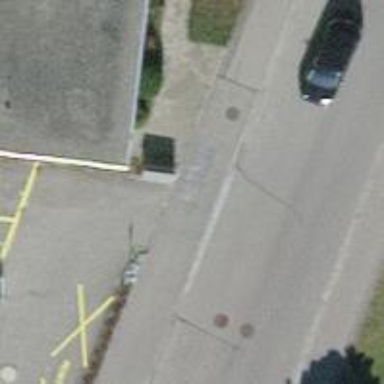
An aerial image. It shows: Unmarked road crossing.